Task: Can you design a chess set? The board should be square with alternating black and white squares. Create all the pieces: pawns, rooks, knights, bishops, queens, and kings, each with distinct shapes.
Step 5496:
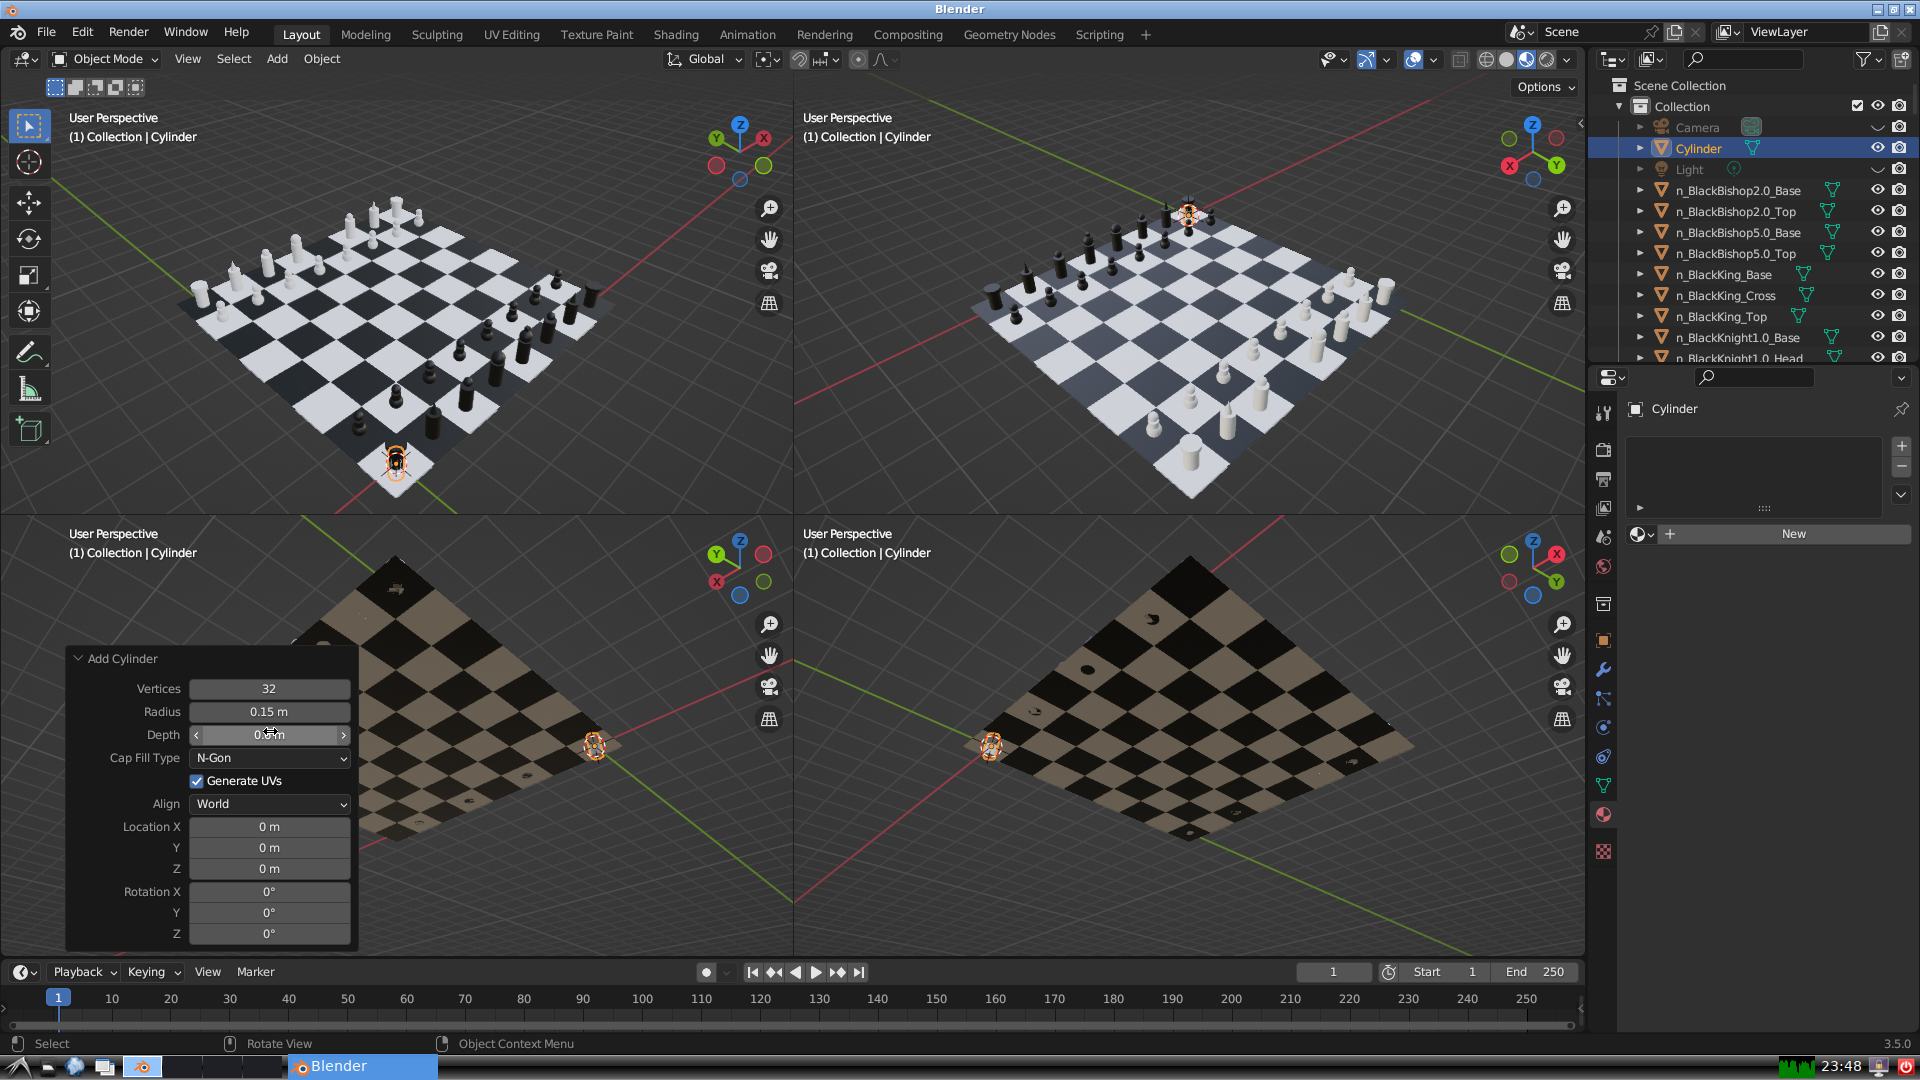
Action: click: no